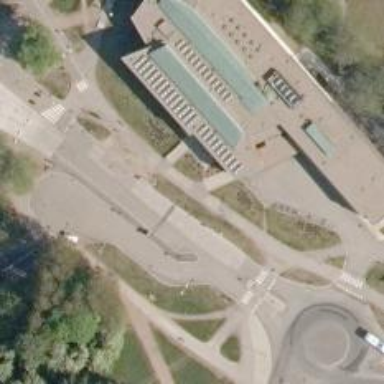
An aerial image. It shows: Asphalt cycleway.